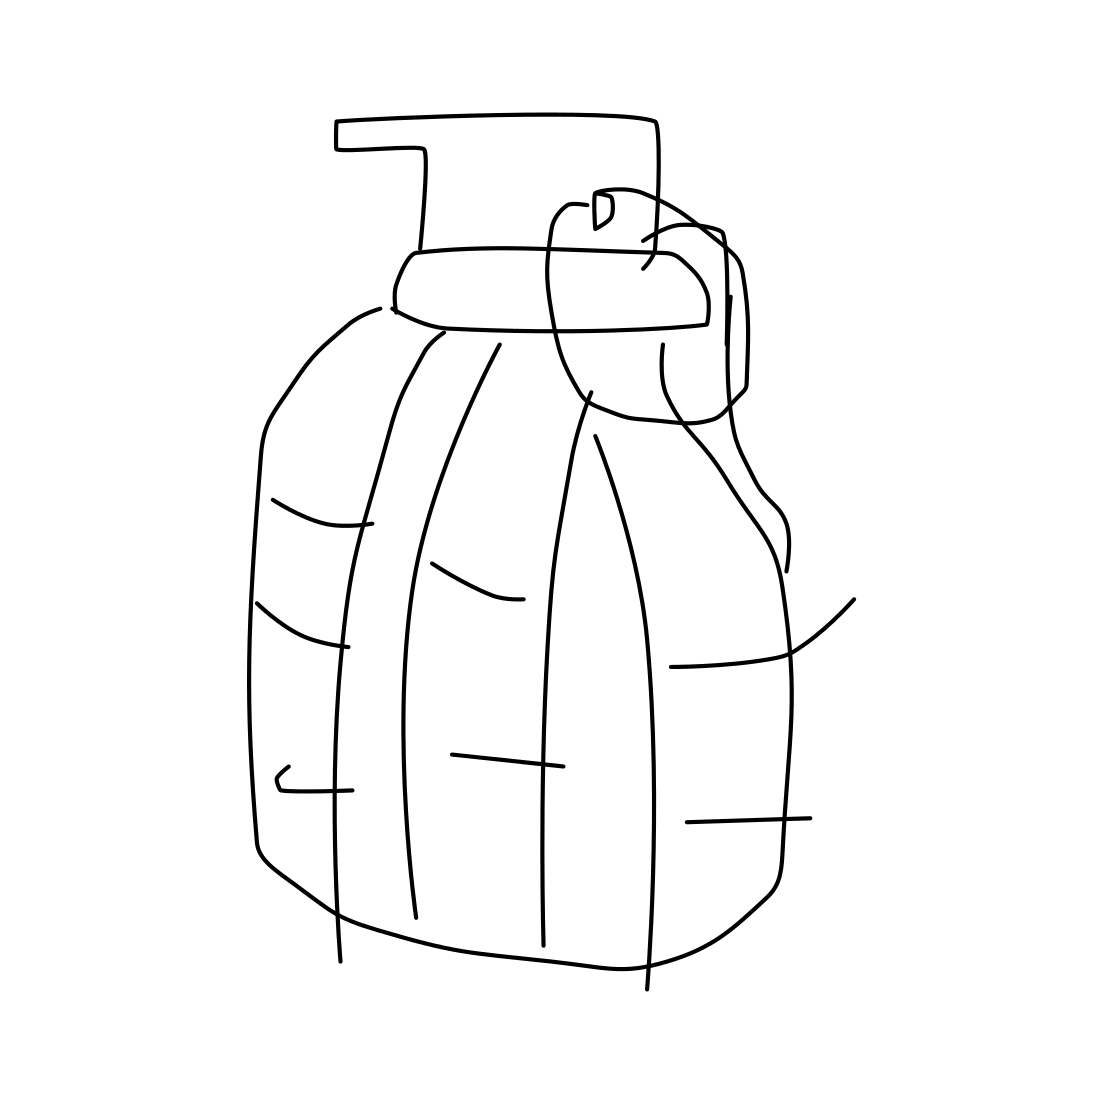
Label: grenade